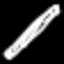
Label: pencil